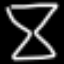
Label: hourglass